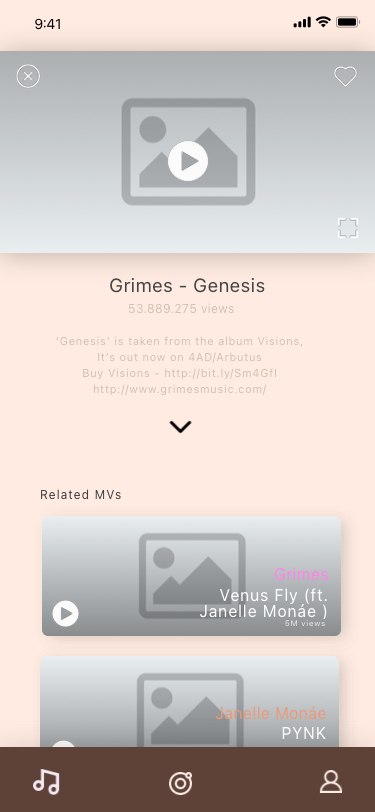
Text in this UI design:
Related MVs